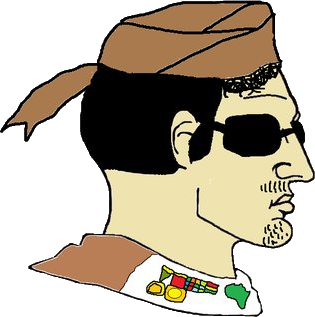
Label: 4_Yes_Chad